Question: I am getting data from a my database. There is a admin panel also where people can add data to the database. The data gets on the page but some of the rows('<tr>') have less table data tags('<td>') than others. thus the table is not justified. Is there a way to add empty '<td>' to rows that need them? I have tried everything but i can't figure it out.
Picture on how the table looks at the moment:

The green numbers are the total sum of points but it's not clear because the table rows are jagged. How to fix tis?
If there is a jQuery solution that's also fine.
my code:
'''
echo "<table class="zebra1">";
echo "<th>N. </th>" . "<th>Team name: </th>" . "<th colspan="5">Points: </th>" . "<th>Sum: </th>";
$numbering =1;
$query2 = $db->prepare("SELECT pisteet_1 As PIY, pisteet_2 as PIK, nimi As NIM, opisto As OPI, pisteet.kaupunki_id As KA FROM
pisteet INNER JOIN joukkueet ON joukkueet.id = pisteet.team_id INNER JOIN oppilaitokset ON oppilaitokset.opisto_id = joukkueet.opisto_id ORDER BY team_id ASC");
$query2->execute();
$results = $query2->fetchAll();
$tableD = array();
foreach ($results as $key) {
$tableD[$key['NIM']][] = array('PIY'=>$key['PIY'],'PIK'=>$key['PIK'],'KA'=>$key['KA'], 'OPI'=>$key['OPI']);
}
foreach($tableD as $teamN=>$values2){
//Echoing the Team name
echo "<tr class="all " . $values2[0]['KA'] . "">";
echo "<td>" . $numbering . "</td>";
echo "<td>" . $teamN ."<span>" . $values2[0]['OPI'] ."</span></td>";
$sum1=0;
$sum2=0;
//Echoing the points
foreach($values2 as $v2){
echo "<td class="points">" . $v2['PIY'] . "/" . $v2['PIK'] . "</td>";
$sum1 +=$v2['PIY'];
$sum2 +=$v2['PIK'];
}
//Echoing the total sum of points
echo '<td class="Sum">'.$sum1.'/'.$sum2."</td>";
echo "</tr>";
$numbering ++;
}
echo '</table>';
'''
I have a variable named: '$colspancalculated' that has the longest row: at the moment it stores the value 5.
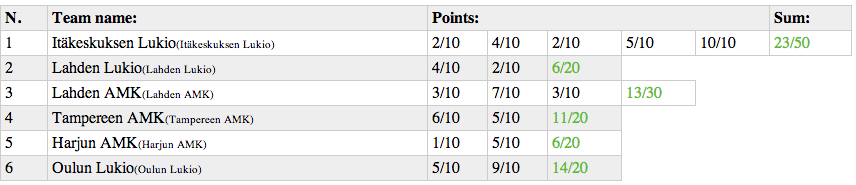
Answer: Assuming you have a fixed number of columns (I assume this because you've got a colspan on your table header cell), you need to output the td elements as you are doing, or output blank cells if the records don't exist.
Consider something like this instead of your foreach:
'''
// Echoing the points - as you mention in your comment, you've calculated
// the maximum column size as $colspancalculated - so you that as your upper limit
for($i = 0; $i < $colspancalculated; $i++) {
if(!isset($values2[$i]['PIY'])) {
// This record doesn't exist! Output a blank cell
echo '<td></td>';
continue;
}
// Otherwise, output the cell and do your calculations
echo '<td class="points">' . $values2[$i]['PIY'] . '/' . $values2[$i]['PIK'] . '</td>';
$sum1 += $values2[$i]['PIY'];
$sum2 += $values2[$i]['PIK'];
}
'''